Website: lowes
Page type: stored-credit-cards
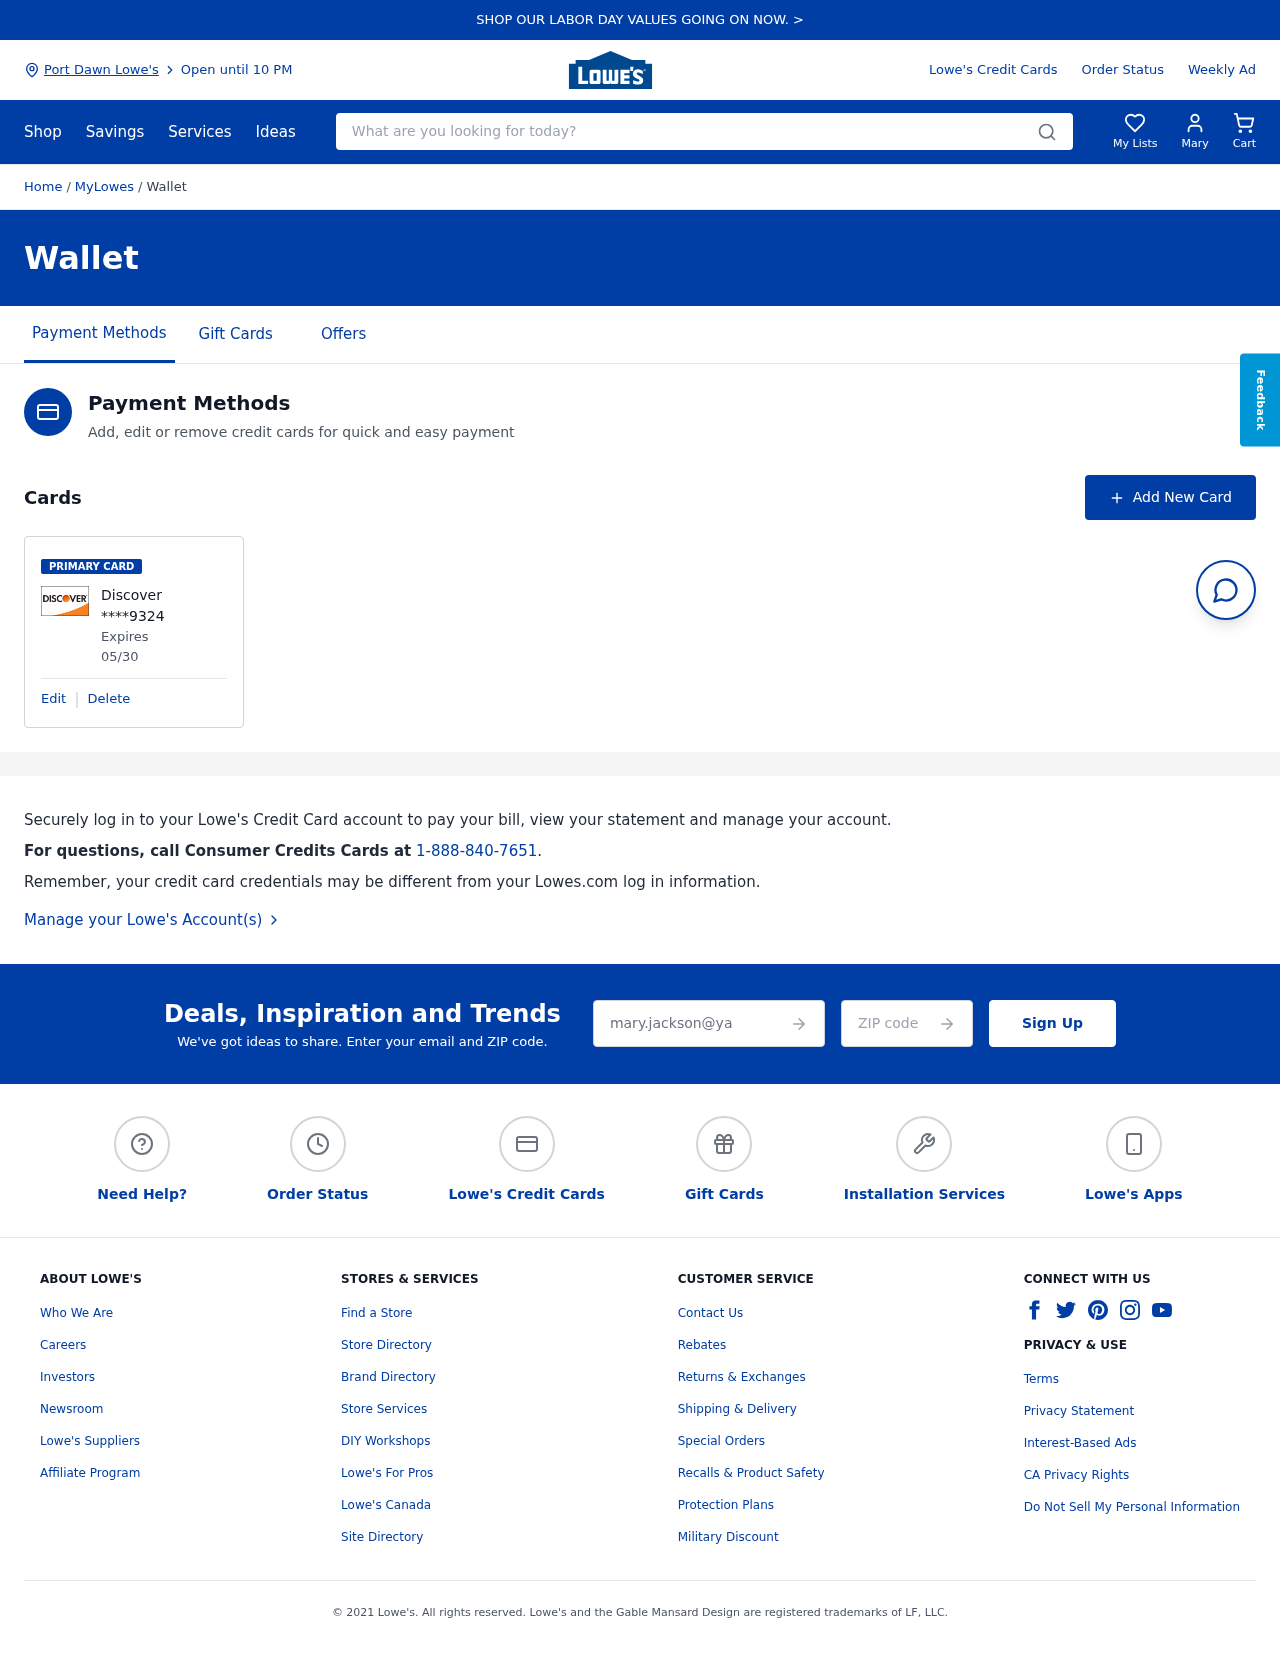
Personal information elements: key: PII_CARD_EXPIRY
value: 05/30
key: PII_CARD_LAST4
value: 9324
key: PII_CARD_TYPE
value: Discover
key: PII_CITY
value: Port Dawn Lowe's
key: PII_EMAIL
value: mary.jackson@yahoo.com
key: PII_FIRSTNAME
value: Mary
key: PII_POSTCODE
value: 38315
Search elements: key: HEADER_SEARCH
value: What are you looking for today?